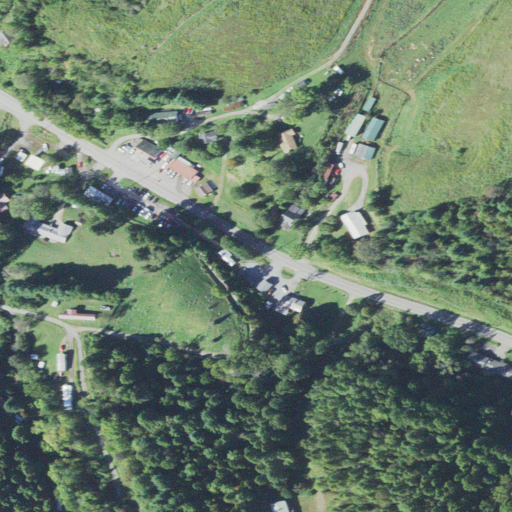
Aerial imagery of gap in North Carolina named Old Station Gap containing pasture, deciduous forest, open development, low intensity development, mixed forest, and medium intensity development